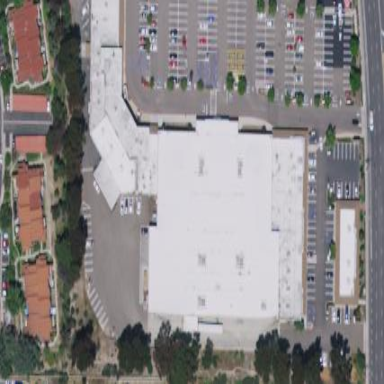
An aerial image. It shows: Retail building that houses department store.